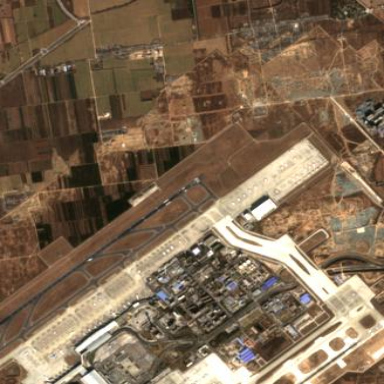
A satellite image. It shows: Apron at the airport.